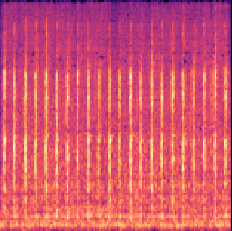
Sound class: Clock tick